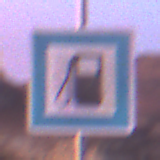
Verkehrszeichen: Tankstelle
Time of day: Dawn
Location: Outdoor (Nature)
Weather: PartlyCloudy
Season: NotSpecified
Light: Natural